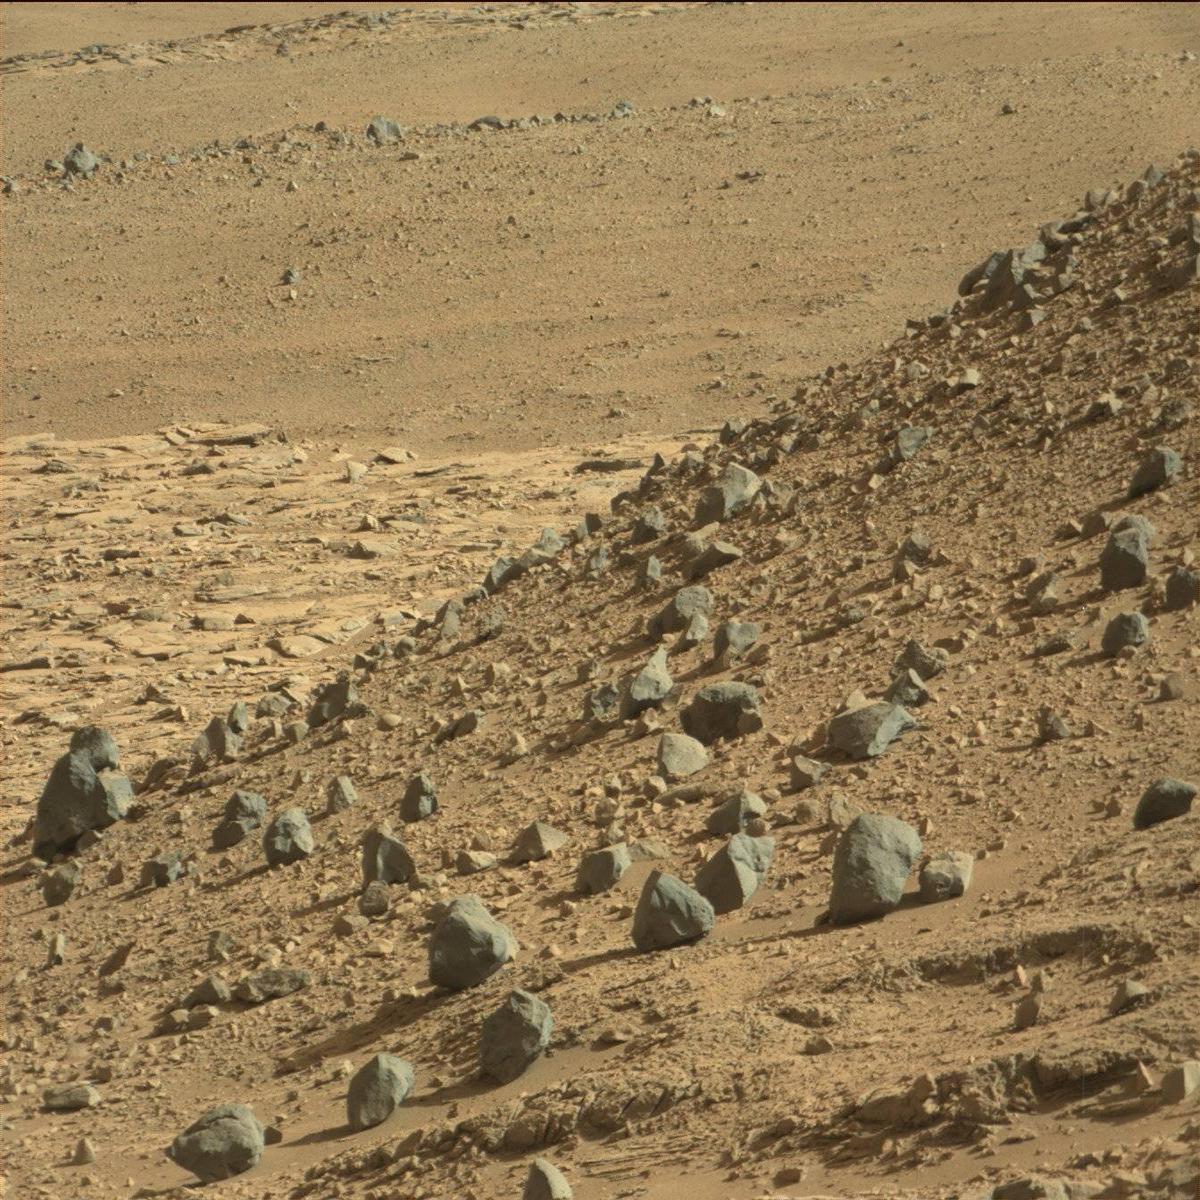
Terrain classes present: Bedrock, Rock, Sand / Soil